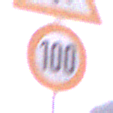
Verkehrszeichen: Geschwindigkeit100
Zusatzzeichen oben: AmphibienwanderungLinks
Umgebung: Outdoor, RoadRail
Tageszeit: Dawn
Wetter: Clear
Licht: Natural
Jahreszeit: NotSpecified
Kontrast: LowContrast